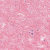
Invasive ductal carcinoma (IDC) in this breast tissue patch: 0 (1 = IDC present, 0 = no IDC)